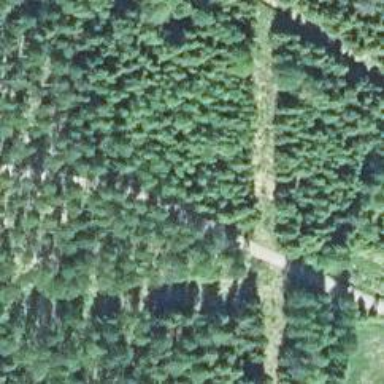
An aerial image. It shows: Unclassified road.